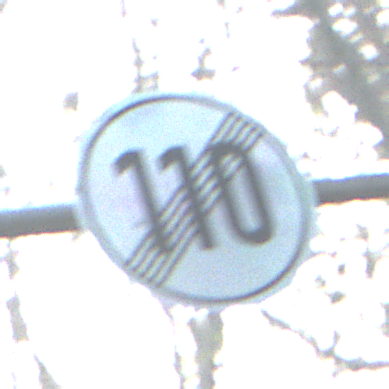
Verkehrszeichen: EndeGeschwindigkeit110
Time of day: SunriseSunset
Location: Outdoor (Nature)
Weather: Clear
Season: Winter
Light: Natural